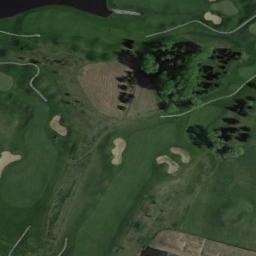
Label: golf_course